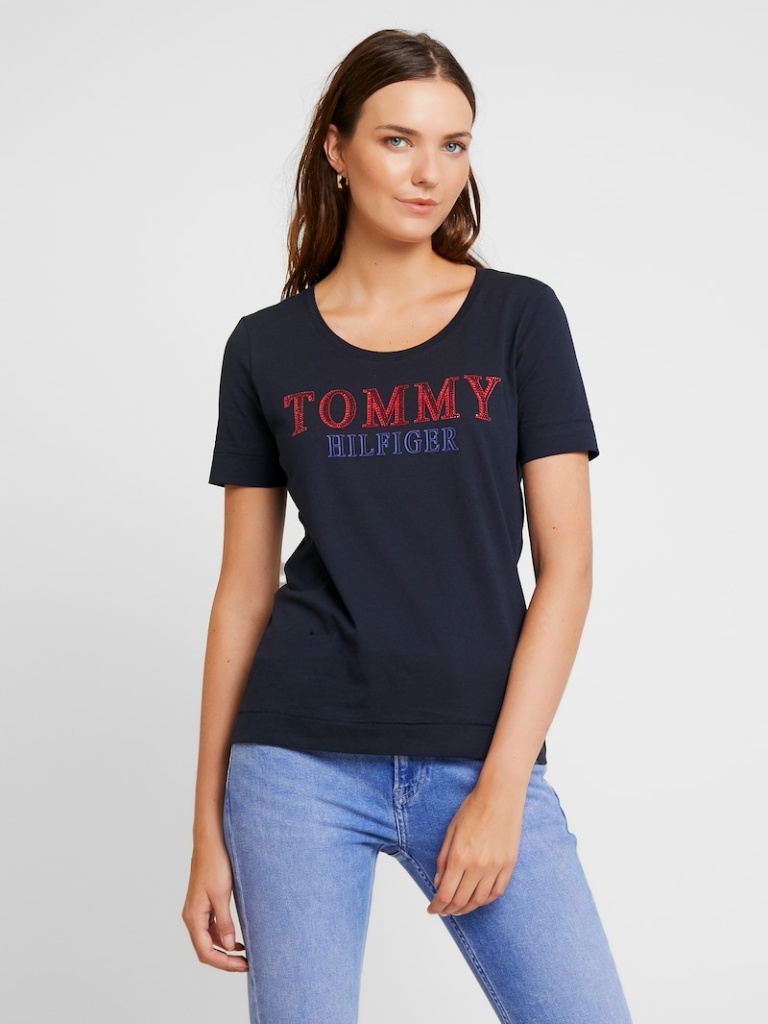
cotton relaxed short sleeve hip length Untucked crew t-shirt